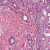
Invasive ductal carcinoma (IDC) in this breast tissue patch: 1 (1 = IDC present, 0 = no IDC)